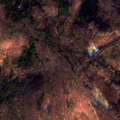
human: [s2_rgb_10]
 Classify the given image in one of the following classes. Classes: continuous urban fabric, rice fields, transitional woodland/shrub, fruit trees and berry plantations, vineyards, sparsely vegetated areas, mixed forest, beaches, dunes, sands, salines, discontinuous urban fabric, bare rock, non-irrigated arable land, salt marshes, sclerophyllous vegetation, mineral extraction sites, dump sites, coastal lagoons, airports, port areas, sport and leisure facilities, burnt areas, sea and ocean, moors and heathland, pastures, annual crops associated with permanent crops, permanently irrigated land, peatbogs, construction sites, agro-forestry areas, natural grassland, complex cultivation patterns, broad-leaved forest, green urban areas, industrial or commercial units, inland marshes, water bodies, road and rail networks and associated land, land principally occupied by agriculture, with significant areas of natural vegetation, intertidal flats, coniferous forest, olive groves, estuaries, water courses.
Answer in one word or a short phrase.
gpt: broad-leaved forest, mixed forest